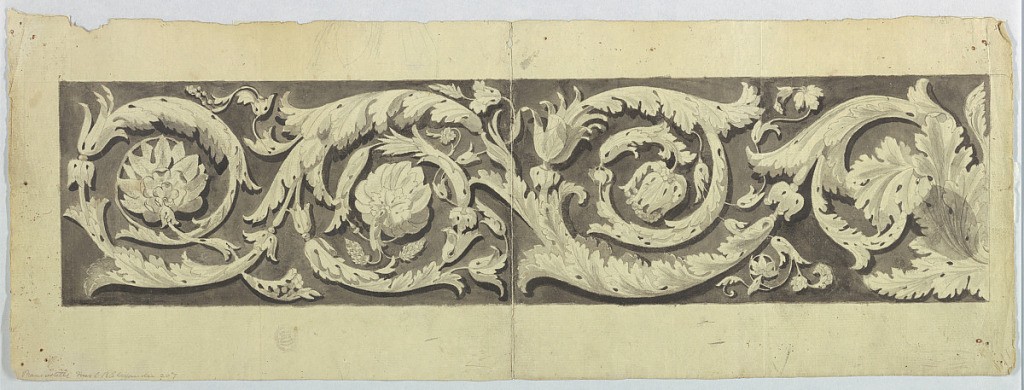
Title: Design for a Frieze
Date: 1725–1750
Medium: Pen and sepia, brush and watercolor on paper
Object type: Drawing
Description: Horizontal rectangle showing four rinceaux on a dark ground.